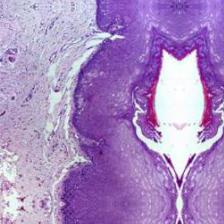
Diagnosis: Normal